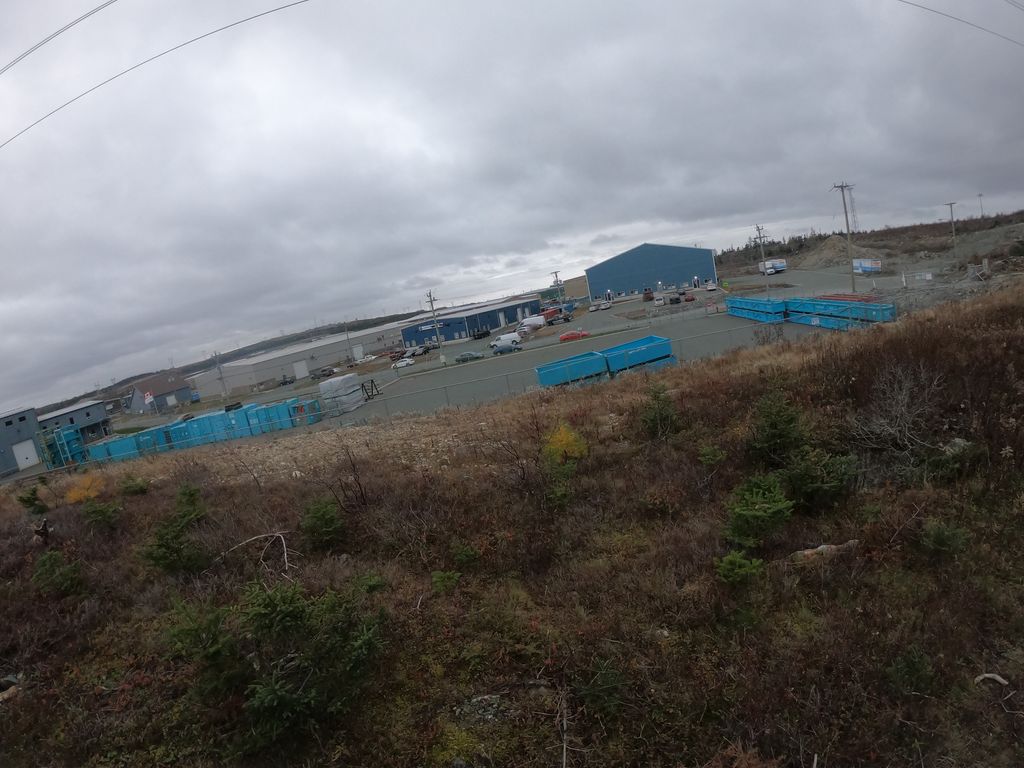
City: st_johns